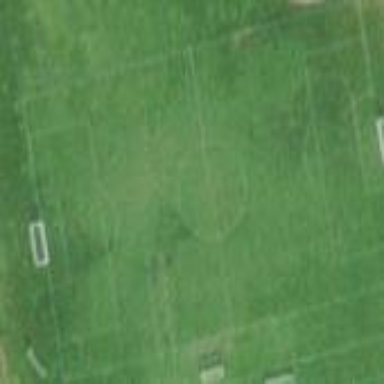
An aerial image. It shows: Soccer pitch for leisure land activities.